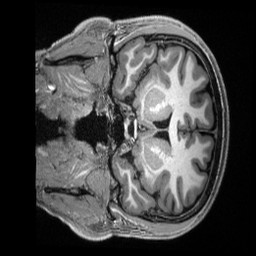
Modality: T1w
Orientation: coronal
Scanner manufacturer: siemens
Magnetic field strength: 3 T
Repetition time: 2.5 s
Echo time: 0.00231 s